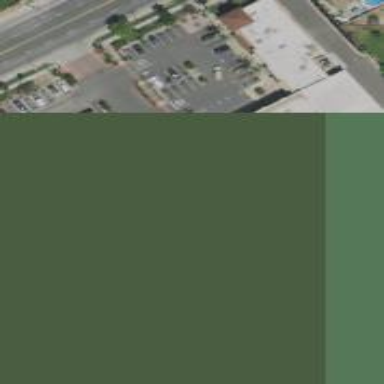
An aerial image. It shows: Supermarket building.